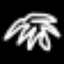
Label: palm tree